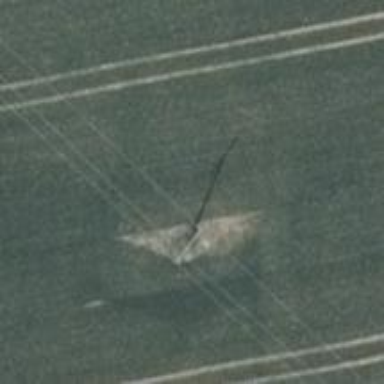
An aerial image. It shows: Power pole.